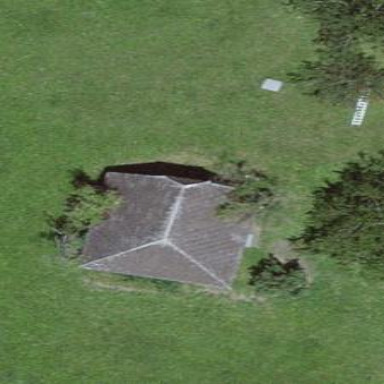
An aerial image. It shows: Barn.